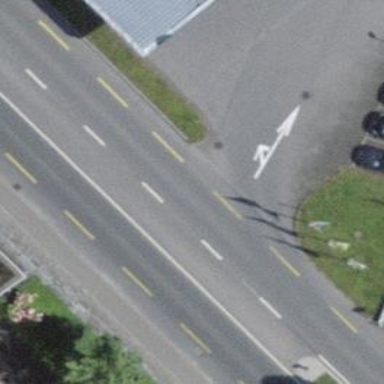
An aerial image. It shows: Secondary road with asphalt surface and dedicated cycle lane.